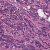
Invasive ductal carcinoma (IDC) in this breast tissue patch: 1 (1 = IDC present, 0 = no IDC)